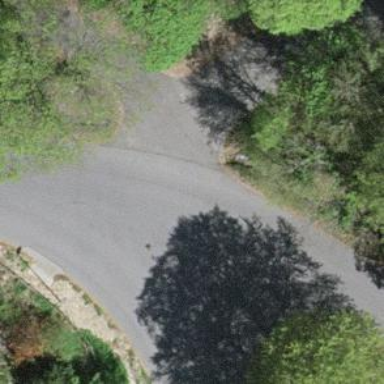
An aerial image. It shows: Unclassified road.